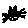
Label: cat